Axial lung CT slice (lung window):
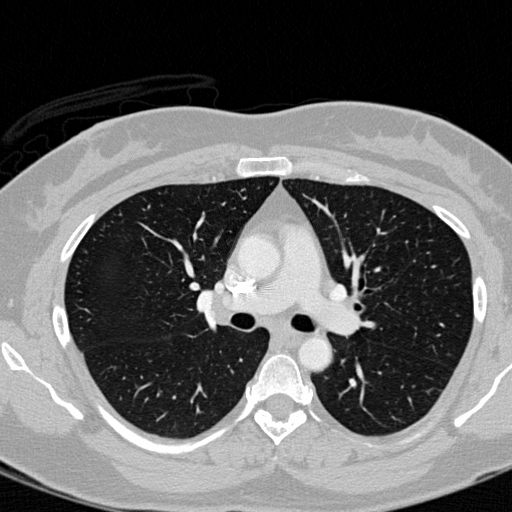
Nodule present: no